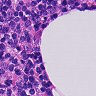
Metastatic tissue present: no